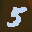
Label: 5